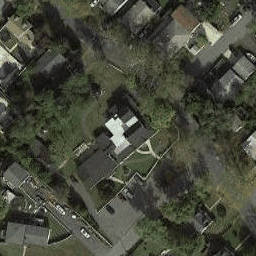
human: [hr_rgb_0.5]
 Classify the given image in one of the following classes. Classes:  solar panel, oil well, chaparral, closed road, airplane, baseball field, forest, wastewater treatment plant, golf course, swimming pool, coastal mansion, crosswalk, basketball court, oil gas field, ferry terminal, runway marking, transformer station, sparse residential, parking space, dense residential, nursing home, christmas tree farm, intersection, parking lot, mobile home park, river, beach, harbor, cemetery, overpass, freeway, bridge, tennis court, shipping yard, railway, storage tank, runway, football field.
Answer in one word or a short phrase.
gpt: nursing home